Interaction volume radius: 5 \u00c5
Interaction volume height: 20 \u00c5
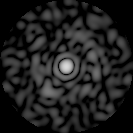
Disorder parameter: 0.8852